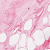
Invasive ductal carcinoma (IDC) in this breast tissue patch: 0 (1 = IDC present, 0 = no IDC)